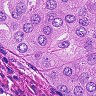
Metastatic tissue present: yes